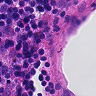
Metastatic tissue present: no